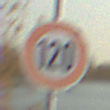
Verkehrszeichen: Geschwindigkeit120
Umgebung: Outdoor, RoadRail
Tageszeit: SunriseSunset
Wetter: PartlyCloudy
Licht: Natural
Jahreszeit: NotSpecified
Kontrast: HighContrast